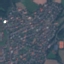
Land use / land cover class: Residential